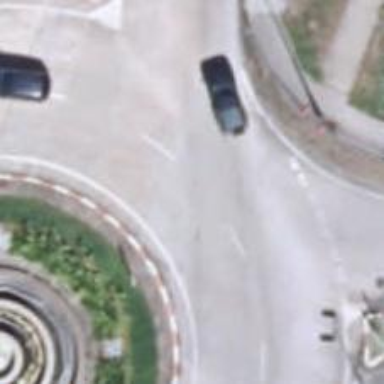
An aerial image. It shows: Roundabout on trunk highway.